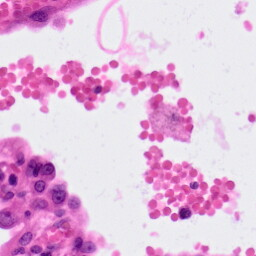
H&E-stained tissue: Lung